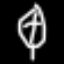
Label: leaf